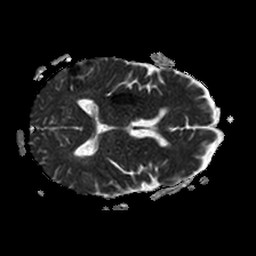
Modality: ADC
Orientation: axial
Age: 69
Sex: male
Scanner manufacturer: philips
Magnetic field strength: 1.5 T
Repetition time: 3.537 s
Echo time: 0.06922 s